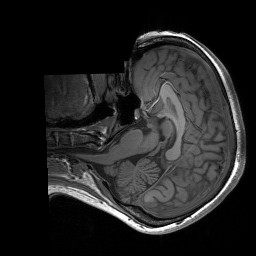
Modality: T1w
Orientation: axial
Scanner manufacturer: siemens
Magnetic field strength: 3 T